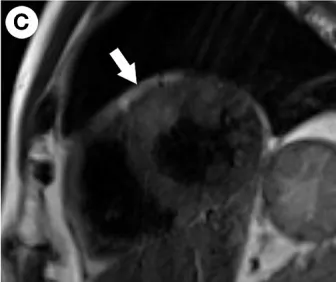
(A-C) Cardiac MRI findings acquired at different time points. The tumor was located at the junction between the anterior wall of the left ventricle and the middle septum (arrows). After combined chemotherapy with capecitabine/temozolomide for 12 months, the tumor size was 16 x 22 x 22 mm in January 2018 and remained stable to March 2019 (C).
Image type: radiology (mri)